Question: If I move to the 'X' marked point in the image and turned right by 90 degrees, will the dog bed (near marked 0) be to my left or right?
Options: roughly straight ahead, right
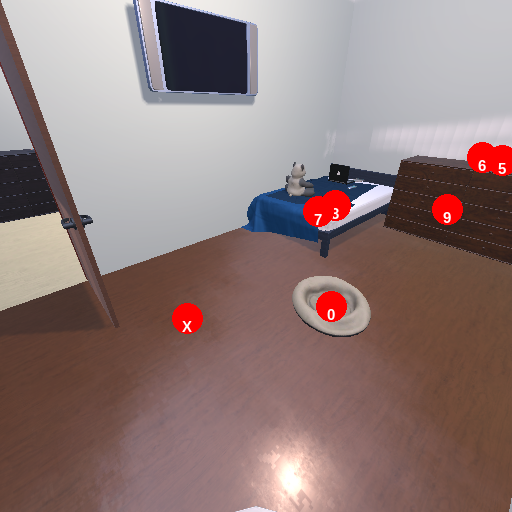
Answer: roughly straight ahead